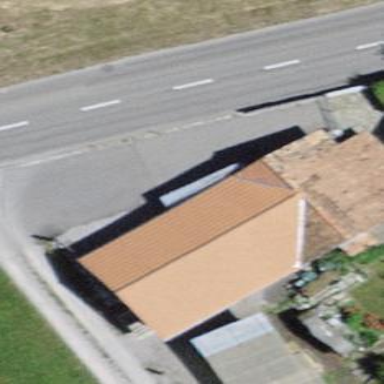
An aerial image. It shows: Rural barn.